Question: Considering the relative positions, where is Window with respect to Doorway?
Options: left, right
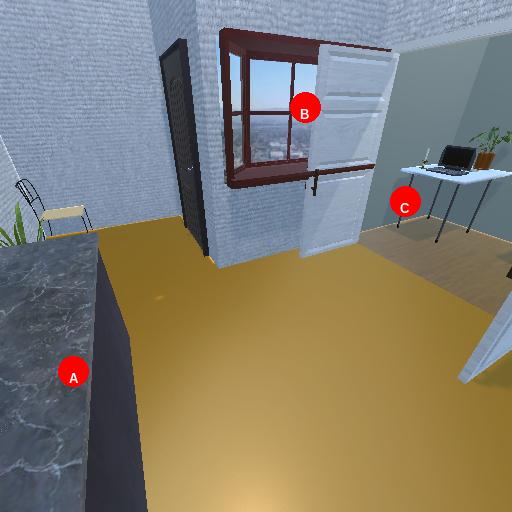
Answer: left